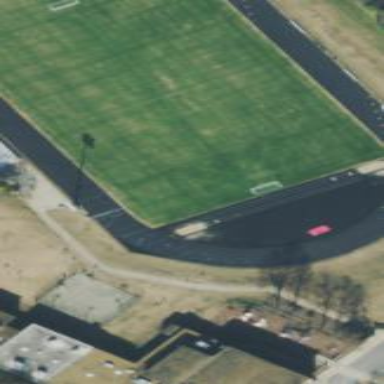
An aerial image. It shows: Soccer pitch designated for leisure and sports activities.